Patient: sex F, age 38
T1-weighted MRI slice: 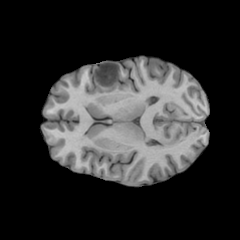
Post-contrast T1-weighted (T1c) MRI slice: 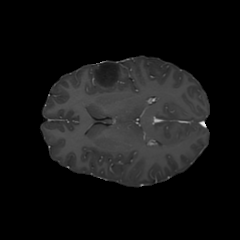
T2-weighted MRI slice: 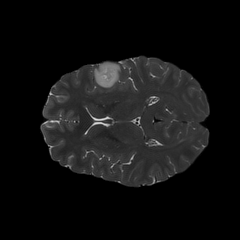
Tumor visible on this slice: yes
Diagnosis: Astrocytoma, IDH-mutant
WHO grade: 2